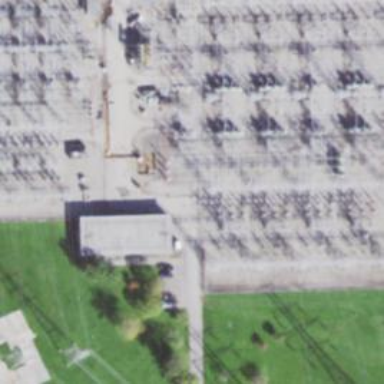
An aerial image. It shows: Switch used for power control.